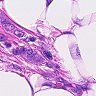
Metastatic tissue present: yes